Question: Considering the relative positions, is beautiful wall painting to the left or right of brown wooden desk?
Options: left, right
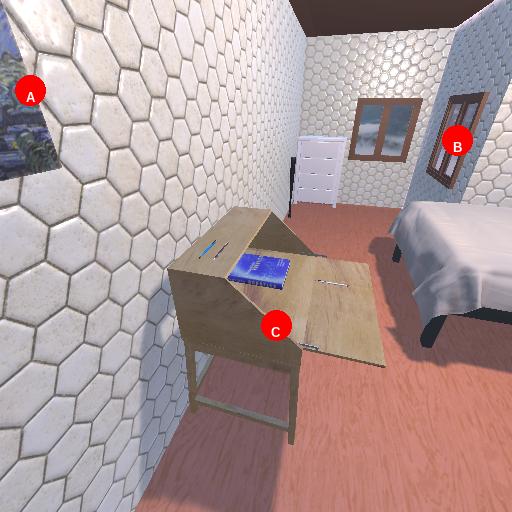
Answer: left